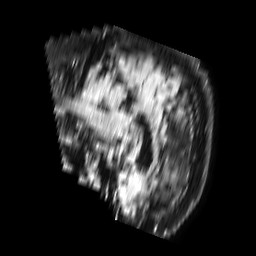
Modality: FLAIR
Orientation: sagittal
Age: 76
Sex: male
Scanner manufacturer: philips
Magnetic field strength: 1.5 T
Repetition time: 6 s
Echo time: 0.09998 s